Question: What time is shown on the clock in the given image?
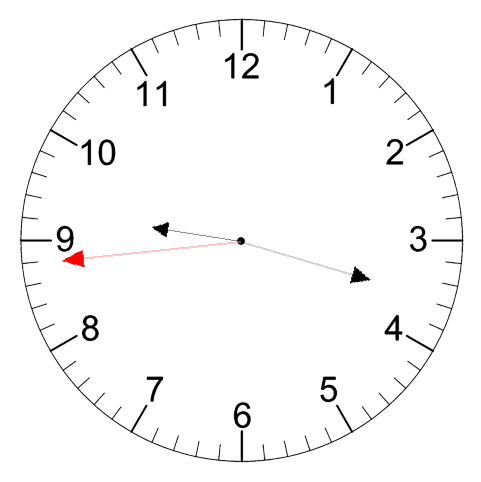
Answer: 09:17:44